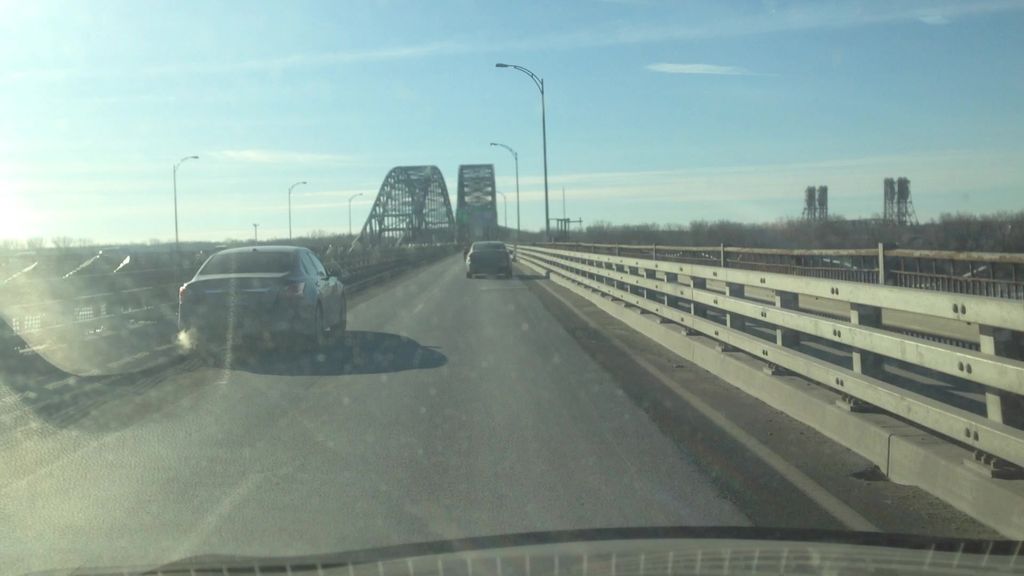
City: montreal